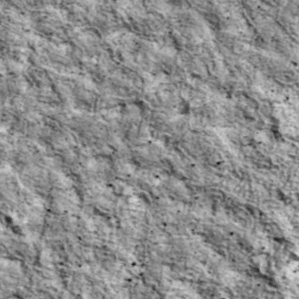
Label: non_frost